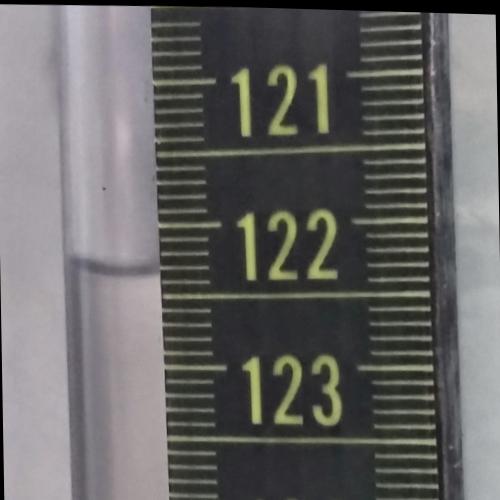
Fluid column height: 122.3 cm